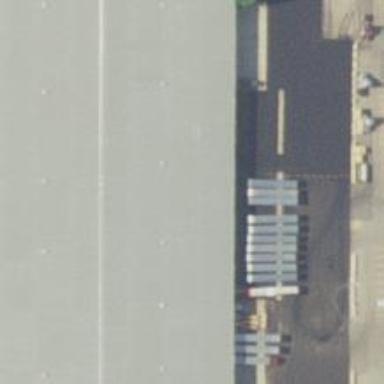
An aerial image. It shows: Warehouse.